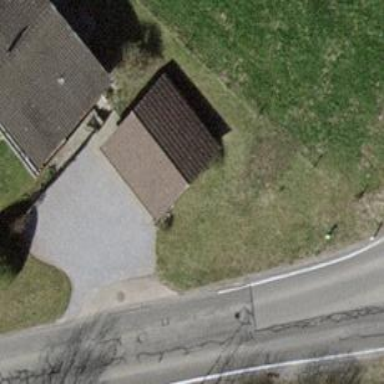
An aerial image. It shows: Gabled garage building.